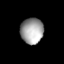
Tissue: lung
Cell type: Epithelial cells
Senescence score: 0.1816
Nuclear area (px): 572
Mean DAPI intensity: 161.804